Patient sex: M
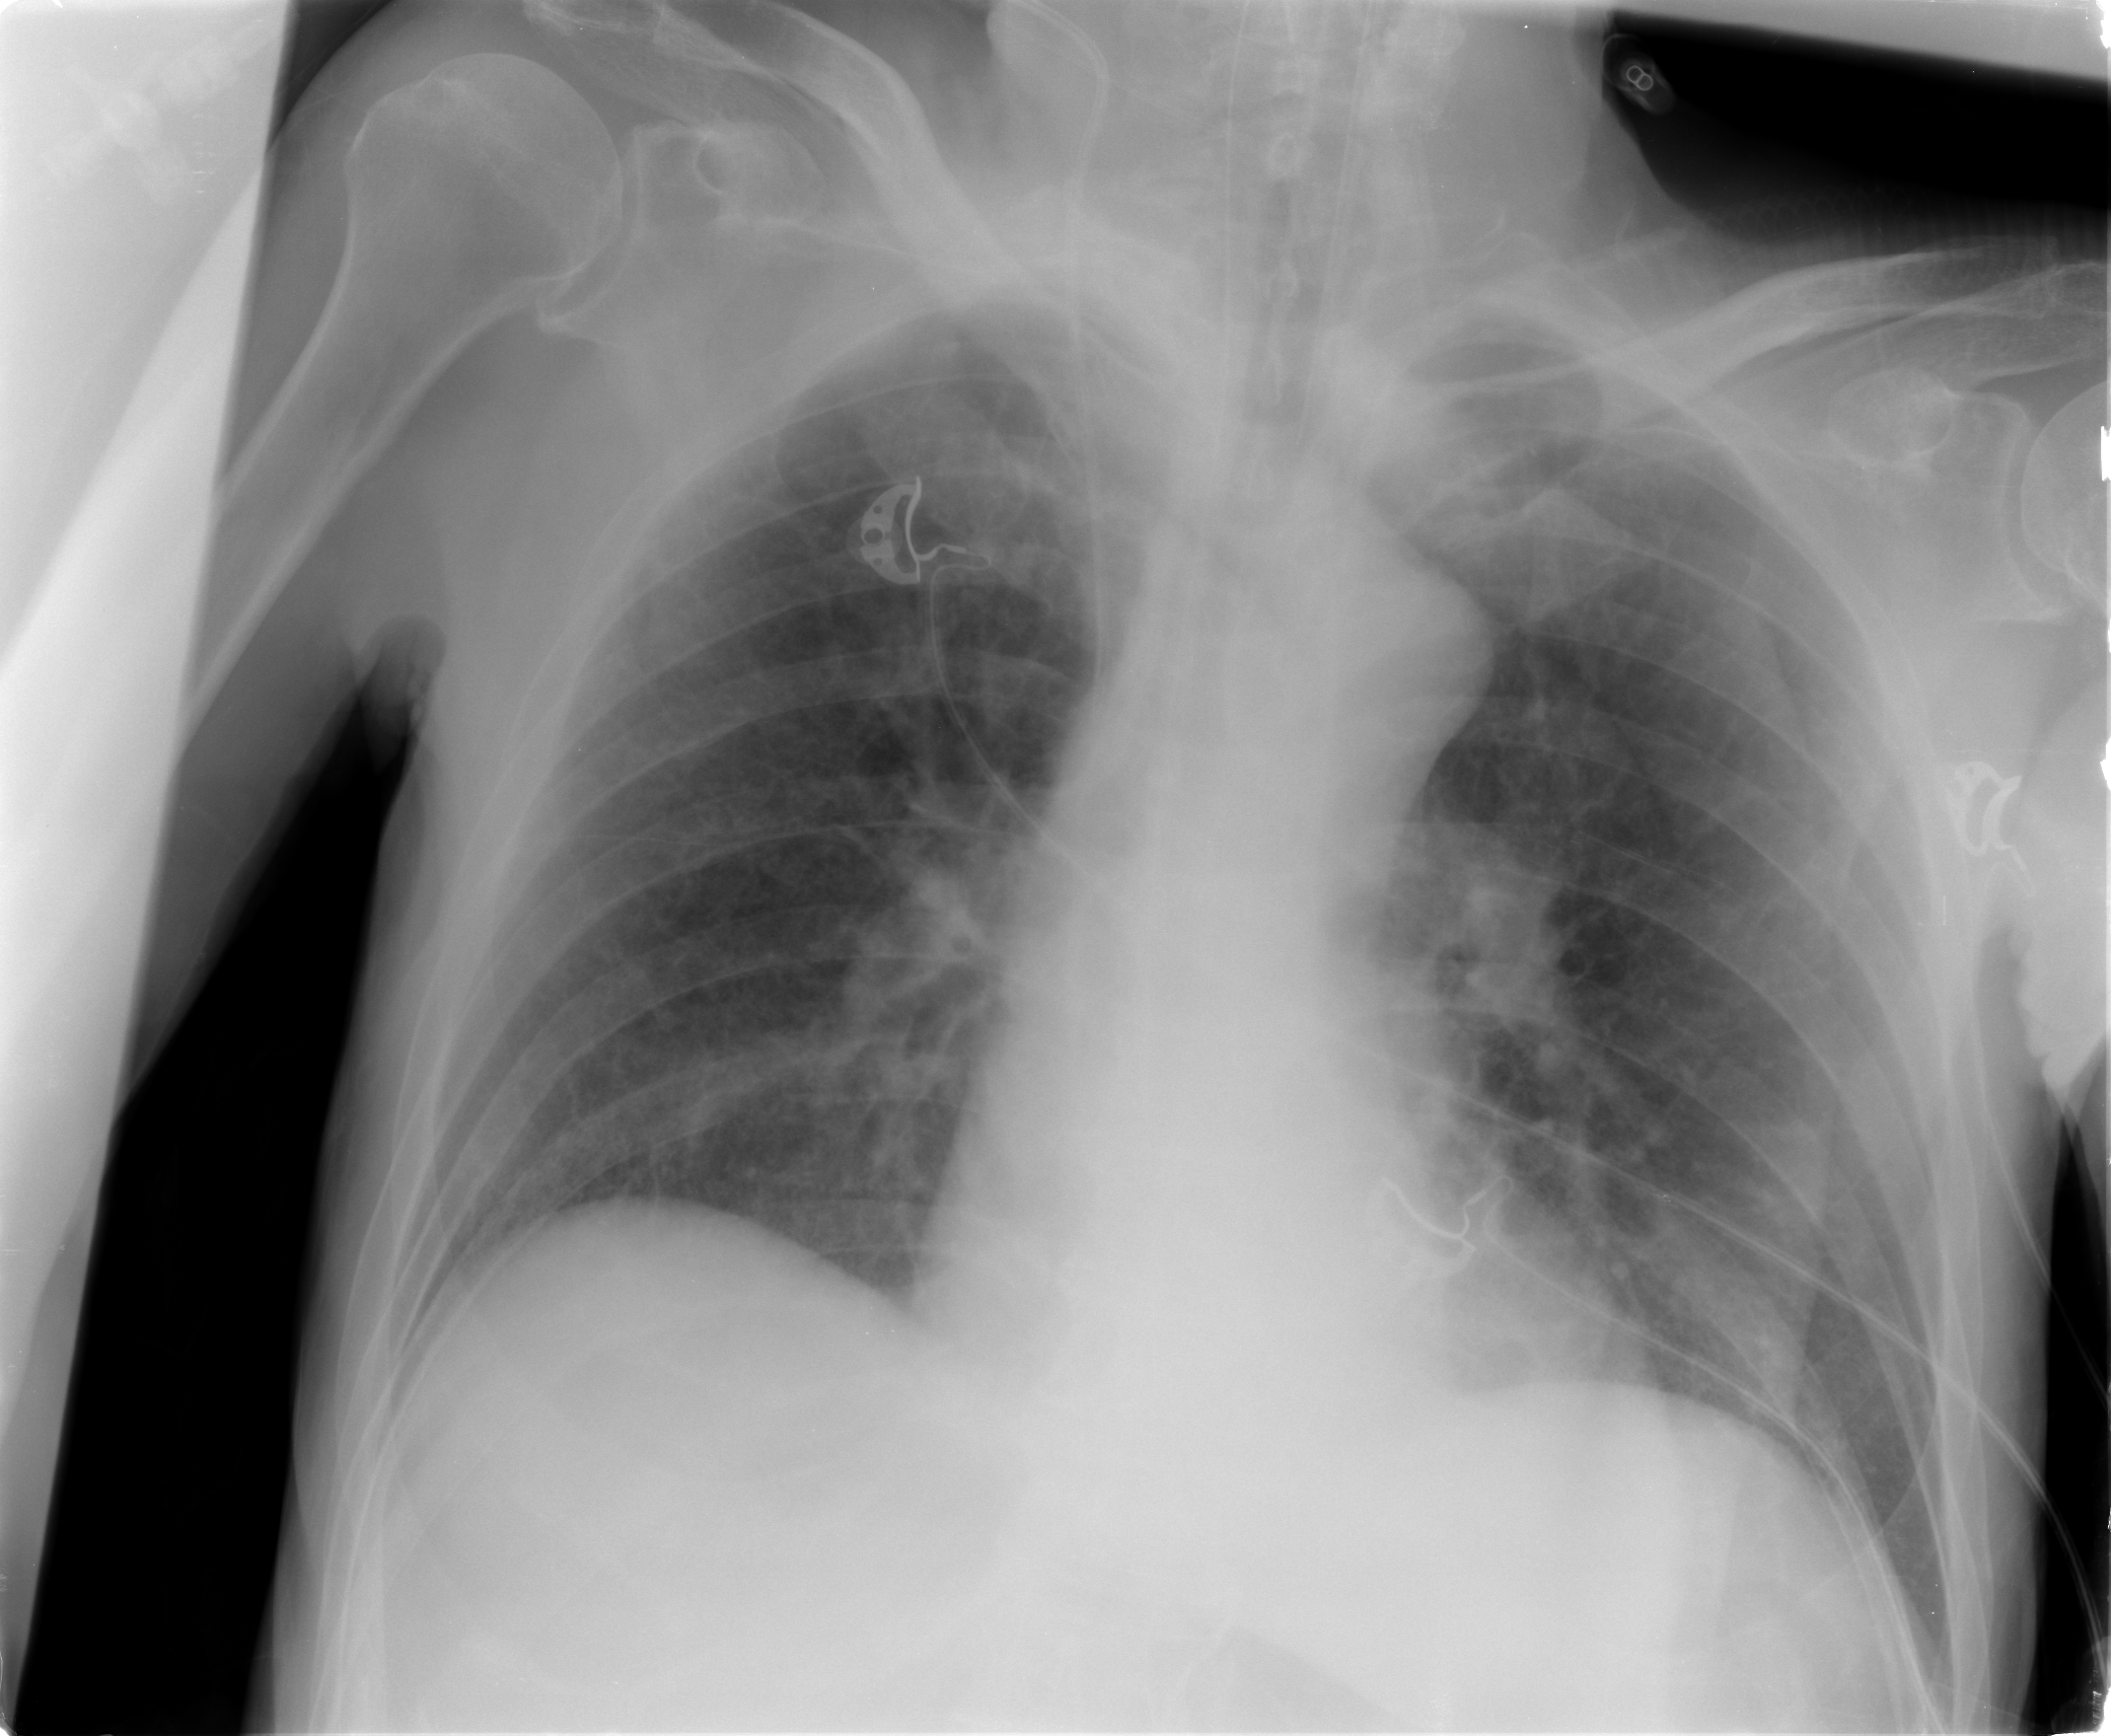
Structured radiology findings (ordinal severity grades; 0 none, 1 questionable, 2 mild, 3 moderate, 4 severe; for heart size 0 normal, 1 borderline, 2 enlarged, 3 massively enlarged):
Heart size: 0
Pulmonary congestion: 0
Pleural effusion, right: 0
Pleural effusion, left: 0
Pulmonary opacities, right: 1
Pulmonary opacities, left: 1
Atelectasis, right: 0
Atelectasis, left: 0